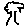
Label: tree